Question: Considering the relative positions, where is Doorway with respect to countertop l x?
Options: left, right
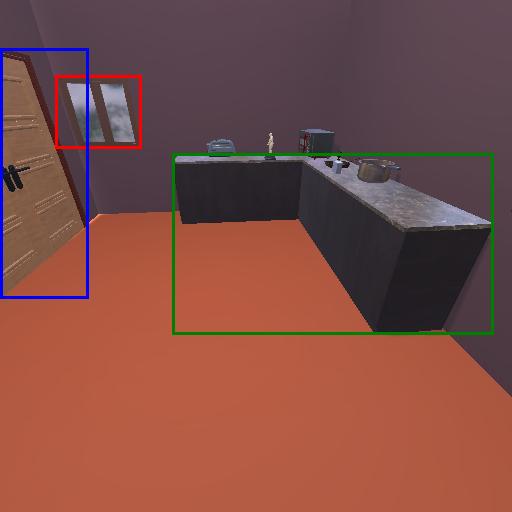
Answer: left